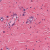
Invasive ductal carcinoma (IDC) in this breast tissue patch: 0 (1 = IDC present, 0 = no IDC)